Field crop: maize
Growth stage: 2
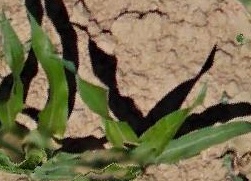
Species: maize